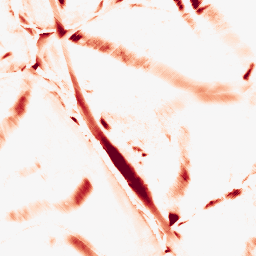
Category: morphological
Decomposition family: morphological_diamond
Decomposition parameters: operation: opening
radius: 15
Upsampling method: quintic
Upsampling parameters: scale: 4
Upsampling scale: 4